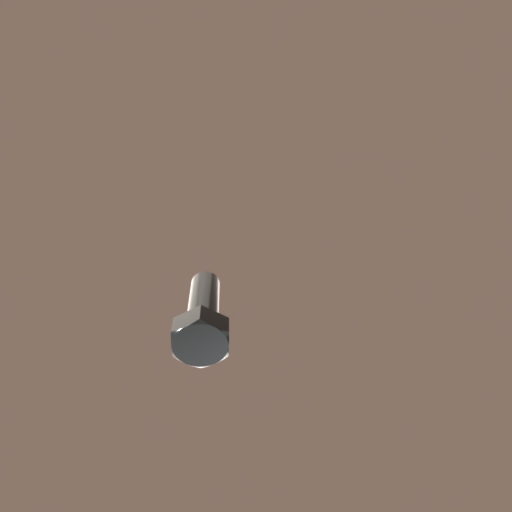
Label: bolt